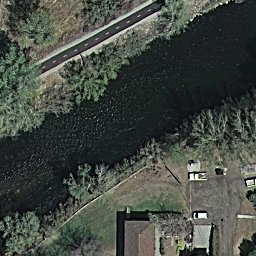
Label: river